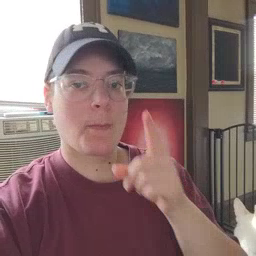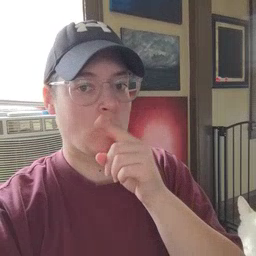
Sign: mouse